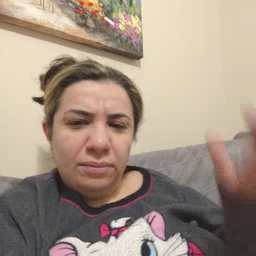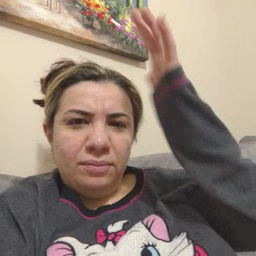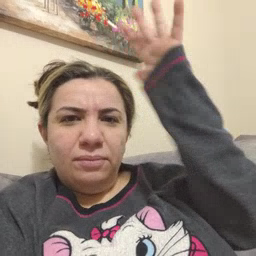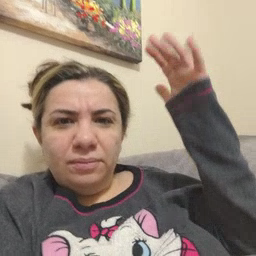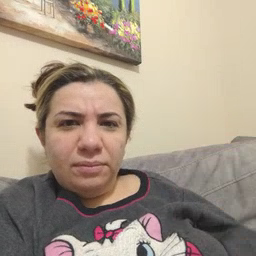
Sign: tree